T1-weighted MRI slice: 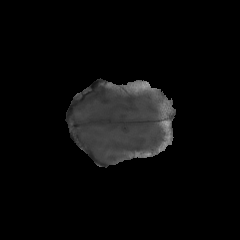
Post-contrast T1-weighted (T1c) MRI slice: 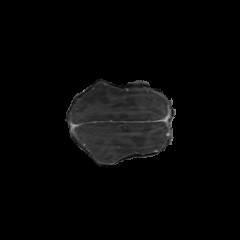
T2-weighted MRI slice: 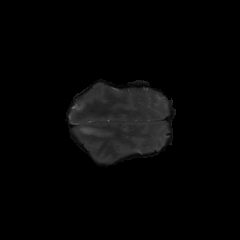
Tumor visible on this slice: yes